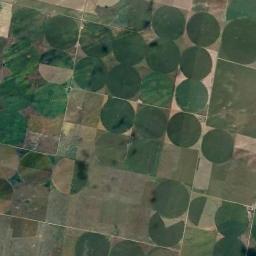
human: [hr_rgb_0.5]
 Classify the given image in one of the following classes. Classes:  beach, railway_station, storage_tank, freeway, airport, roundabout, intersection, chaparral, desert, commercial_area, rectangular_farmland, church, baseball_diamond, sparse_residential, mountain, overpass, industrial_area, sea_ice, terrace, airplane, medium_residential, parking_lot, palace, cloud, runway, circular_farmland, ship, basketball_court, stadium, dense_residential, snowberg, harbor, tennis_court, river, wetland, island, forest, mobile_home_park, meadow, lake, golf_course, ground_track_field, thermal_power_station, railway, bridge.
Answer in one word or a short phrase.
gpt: circular_farmland